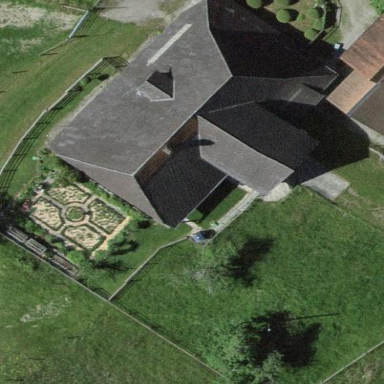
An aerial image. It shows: Farm building.